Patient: sex M, age 79
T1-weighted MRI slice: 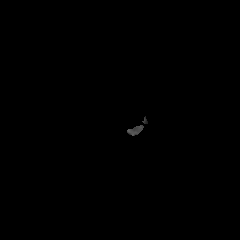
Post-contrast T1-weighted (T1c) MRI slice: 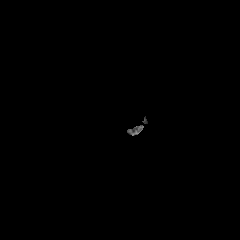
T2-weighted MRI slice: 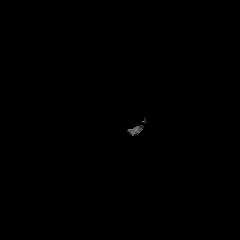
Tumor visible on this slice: no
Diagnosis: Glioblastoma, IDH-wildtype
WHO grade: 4